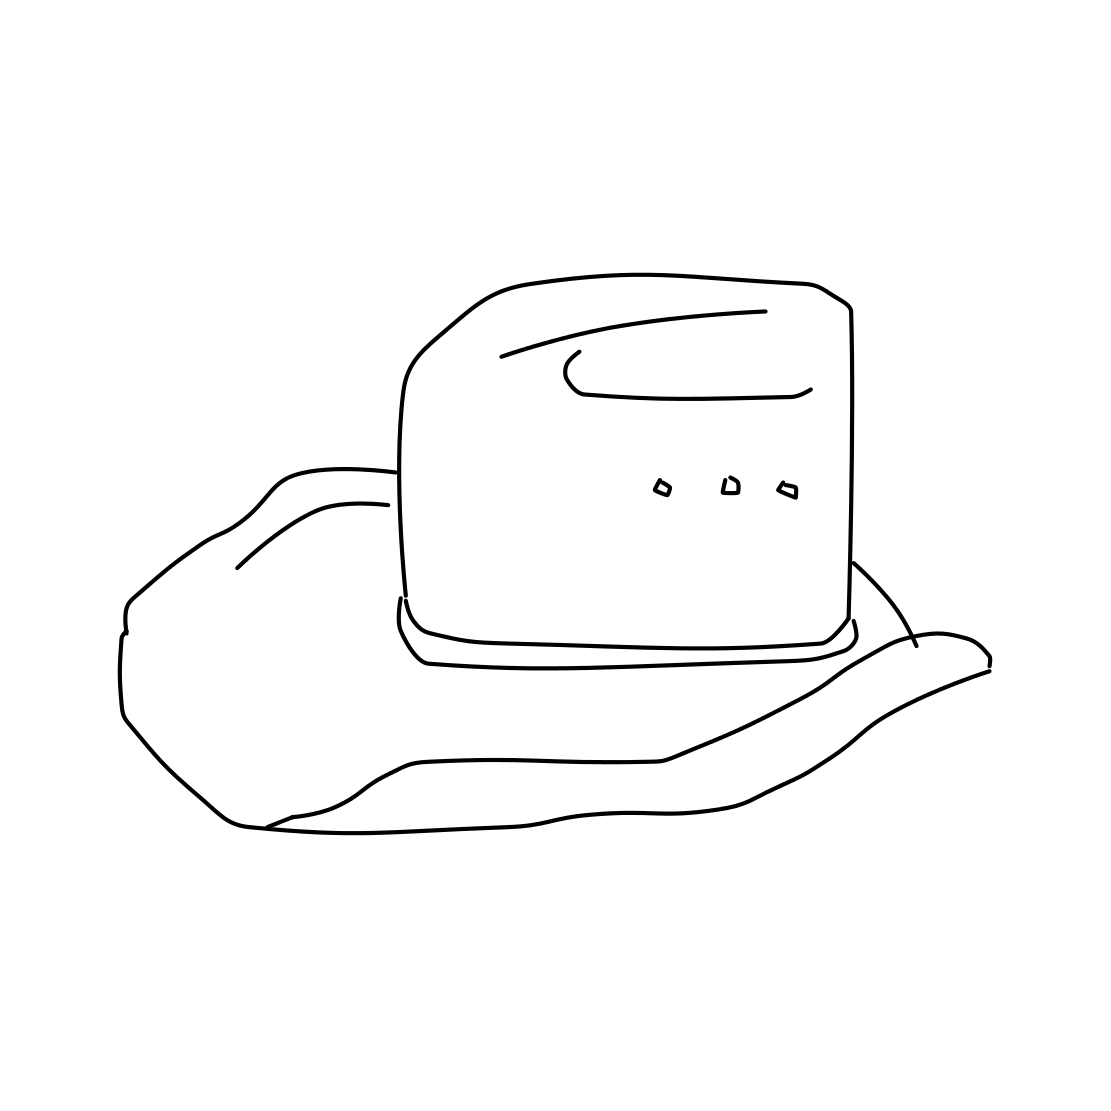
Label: hat